【题型】解答题　【知识点】解析几何　【难度】hard
（2023·上海黄浦·二模）已知双曲线 \( C \) 的中心在坐标原点，左焦点 \( F_1 \) 与右焦点 \( F_2 \) 都在 \( x \) 轴上，离心率为 3，过点 \( F_2 \) 的动直线 \( l \) 与双曲线 \( C \) 交于点 \( A \)、\( B \)。设 \(\frac{|AF_2| \cdot |BF_2|}{|AB|^2} = \lambda\)。
\vspace{1em}
\noindent

\vspace{1em}
\noindent
(1) 求双曲线 \( C \) 的渐近线方程；
\vspace{0.5em}
\noindent
(2) 若点 \( A \)、\( B \) 都在双曲线 \( C \) 的右支上，求 \( \lambda \) 的最大值以及 \( \lambda \) 取最大值时 \( \angle AF_1B \) 的正切值；（关于求 \( \lambda \) 的最值，某学习小组提出了如下的思路可供参考：① 利用基本不等式求最值；② 设 \(\frac{|AF_2|}{|AB|}\) 为 \( \mu \)，建立相应数量关系并利用它求最值；③ 设直线 \( l \) 的斜率为 \( k \)，建立相应数量关系并利用它求最值）。
\vspace{0.5em}
\noindent
(3) 若点 \( A \) 在双曲线 \( C \) 的左支上（点 \( A \) 不是该双曲线的顶点，且 \( \lambda = 1 \)），求证：\( \triangle AF_1B \) 是等腰三角形，且 \( AB \) 边的长等于双曲线 \( C \) 的实轴长的 2 倍。
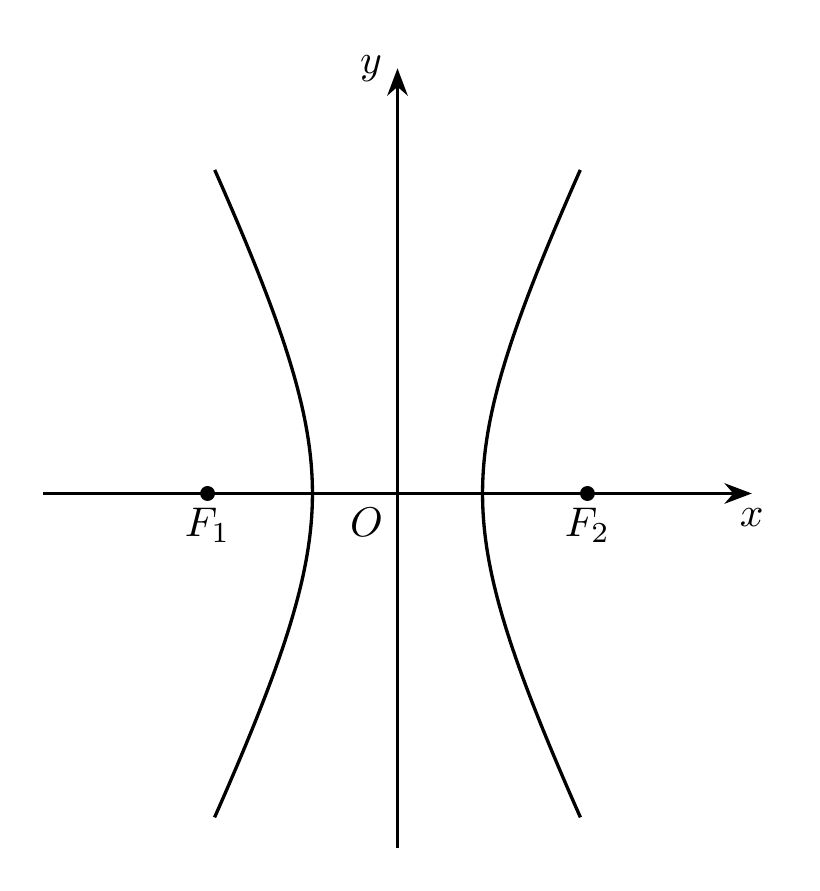
【解答】
\noindent
【答案】(1)$y = \pm 2\sqrt{2}x$

\vspace{0.5em}
\noindent
(2)$\lambda_{\max} = \frac{1}{4}$，$\tan \angle AF_1B = -\frac{24}{7}$

\vspace{0.5em}
\noindent
(3)证明见解析

\vspace{1em}
\noindent
【知识点】根据a,b,c齐次式关系求渐近线方程、双曲线中的定值问题、求双曲线中的最值问题、二倍角的正切公式

\vspace{0.5em}
\noindent
【分析】（1）根据离心率求出$\frac{b}{a}$，即可求出渐近线方程；

\vspace{0.5em}
\noindent
（2）方法1、设$|AF_2| = t_1$，$|BF_2| = t_2$，则$\lambda = \frac{|AF_2| \cdot |BF_2|}{|AB|^2} = \frac{t_1t_2}{(t_1 + t_2)^2}$，利用基本不等式求出$\lambda$的最大值；方法2、设$\frac{|AF_2|}{|AB|} = \mu$，其中$0 < \mu < 1$，则$\frac{|BF_2|}{|AB|} = 1 - \mu$，求得$\lambda = \mu \times (1 - \mu)$，当且仅当$\mu = \frac{1}{2}$时，$\lambda$取得最大值；方法3、设直线$l$为$x = my + 3a$，联立方程组得到$|AF_2| = \sqrt{1 + m^2}|y_1|$，$|BF_2| = \sqrt{1 + m^2}|y_2|$，$|AB|^2 = \left(\sqrt{1 + m^2}|y_1 - y_2|\right)^2$，从而化简得到$\lambda = \frac{1 - 8m^2}{4m^2 + 4}$，得到$\lambda$取得最大值，此时可得$|AF_1| = |BF_1|$，则$l \perp x$轴且$\angle AF_1F_2 = \angle BF_1F_2$，求出$|AF_2|$，即可求出$\tan \angle AF_1F_2$，再利用二倍角公式求出$\tan \angle AF_1B$；

\vspace{0.5em}
\noindent
（3）设直线$l$的方程为$x = my + 3a$，$A(x_1,y_1)$，$B(x_2,y_2)$，联立直线与双曲线方程，消元、列出韦达定理，依题意可得$|AF_2| \cdot |BF_2| = |AB|^2$，即可求出$m^2$，从而求出$|AB|$，再根据双曲线的定义得到$|AF_1| = |BF_1|$，即可得证。

\vspace{1em}
\noindent
【详解】（1）解：设双曲线方程为$\frac{x^2}{a^2} - \frac{y^2}{b^2} = 1\ (a > 0,b > 0)$，焦距为$2c$，

\vspace{0.5em}
\noindent
由离心率$e = \frac{c}{a} = 3$，所以$\frac{b}{a} = \sqrt{\left(\frac{c}{a}\right)^2 - 1} = 2\sqrt{2}$，

\vspace{0.5em}
\noindent
所以双曲线$C$的渐近线方程为$y = \pm 2\sqrt{2}x$。

\vspace{1em}
\noindent
（2）解：由（1）可得$c = 3a$，$b = 2\sqrt{2}a$，所以双曲线$C$的方程为$\frac{x^2}{a^2} - \frac{y^2}{8a^2} = 1$，

\vspace{0.5em}
\noindent
方法1、设$|AF_2| = t_1$，$|BF_2| = t_2$，因为点$A,B$都在双曲线$C$的右支上，所以$|AB| = t_1 + t_2$，

\vspace{0.5em}
\noindent
所以$\lambda = \frac{|AF_2| \cdot |BF_2|}{|AB|^2} = \frac{t_1t_2}{(t_1 + t_2)^2} \leq \frac{t_1t_2}{(2\sqrt{t_1 \cdot t_2})^2} = \frac{1}{4}$，当且仅当$t_1 = t_2$时取等号，即$\lambda_{\max} = \frac{1}{4}$；

\vspace{0.5em}
\noindent
当$\lambda = \frac{1}{4}$时$t_1 = t_2$，所以$|AF_1| = 2a + t_1 = 2a + t_2 = |BF_1|$，

\vspace{0.5em}
\noindent
所以$l \perp x$轴且$\angle AF_1F_2 = \angle BF_1F_2$，

\vspace{0.5em}
\noindent
又由双曲线$C$的方程为$\frac{x^2}{a^2} - \frac{y^2}{8a^2} = 1$，即$8x^2 - y^2 = 8a^2$，

\vspace{0.5em}
\noindent
由$\begin{cases} x = 3a \\ 8x^2 - y^2 = 8a^2 \end{cases}$，解得$y = \pm 8a$，可知$|AF_2| = 8a$，

\vspace{0.5em}
\noindent
因为$|F_1F_2| = 6a$，所以$\tan \angle AF_1F_2 = \frac{|AF_2|}{|F_1F_2|} = \frac{8a}{6a} = \frac{4}{3}$，

\vspace{0.5em}
\noindent
所以$\tan \angle AF_1B = \tan 2\angle AF_1F_2 = \frac{2\tan \angle AF_1F_2}{1 - \tan^2 \angle AF_1F_2} = -\frac{24}{7}$。

\vspace{0.5em}
\noindent
方法2、因为点$A,B$都在双曲线$C$的右支上，

\vspace{0.5em}
\noindent
设$\frac{|AF_2|}{|AB|} = \mu$，其中$0 < \mu < 1$，则$\frac{|BF_2|}{|AB|} = 1 - \mu$，

\vspace{0.5em}
\noindent
则$\lambda = \frac{|AF_2| \cdot |BF_2|}{|AB|^2} = \frac{|AF_2|}{|AB|} \cdot \frac{|BF_2|}{|AB|} = \mu \times (1 - \mu) = -\mu^2 + \mu = -\left(\mu - \frac{1}{2}\right)^2 + \frac{1}{4}$，

\vspace{0.5em}
\noindent
当且仅当$\mu = \frac{1}{2}$时，$\lambda$取得最大值，即$\lambda_{\max} = \frac{1}{4}$；

\vspace{0.5em}
\noindent
当$\lambda = \frac{1}{4}$时$t_1 = t_2$，所以$|AF_1| = 2a + t_1 = 2a + t_2 = |BF_1|$，

\vspace{0.5em}
\noindent
所以$l \perp x$轴且$\angle AF_1F_2 = \angle BF_1F_2$，

\vspace{0.5em}
\noindent
又由双曲线$C$的方程为$\frac{x^2}{a^2} - \frac{y^2}{8a^2} = 1$，即$8x^2 - y^2 = 8a^2$，

\vspace{0.5em}
\noindent
由$\begin{cases} x = 3a \\ 8x^2 - y^2 = 8a^2 \end{cases}$，解得$y = \pm 8a$，可知$|AF_2| = 8a$，

\vspace{0.5em}
\noindent
因为$|F_1F_2| = 6a$，所以$\tan \angle AF_1F_2 = \frac{|AF_2|}{|F_1F_2|} = \frac{8a}{6a} = \frac{4}{3}$，

\vspace{0.5em}
\noindent
所以$\tan \angle AF_1B = \tan 2\angle AF_1F_2 = \frac{2\tan \angle AF_1F_2}{1 - \tan^2 \angle AF_1F_2} = -\frac{24}{7}$。

\vspace{0.5em}
\noindent
方法3、设直线$l$的方程为$x = my + 3a$，

\vspace{0.5em}
\noindent
联立方程组$\begin{cases} x = my + 3a \\ 8x^2 - y^2 = 8a^2 \end{cases}$，整理得$(8m^2 - 1)y^2 + 48may^2 + 64a^2 = 0$，

\vspace{0.5em}
\noindent
设$A(x_1,y_1)$，$B(x_2,y_2)$，可得$\Delta > 0$且$y_1 + y_2 = -\frac{48am}{8m^2 - 1}$，$y_1y_2 = \frac{64a^2}{8m^2 - 1}$，

\vspace{0.5em}
\noindent
可得$|AF_2| = \sqrt{1 + m^2}|y_1|$，$|BF_2| = \sqrt{1 + m^2}|y_2|$，$|AB|^2 = \left(\sqrt{1 + m^2}|y_1 - y_2|\right)^2$，

\vspace{0.5em}
\noindent
因为点$A,B$都在双曲线$C$的右支上，可得$y_1,y_2$异号，

\vspace{0.5em}
\noindent
所以$\frac{64a^2}{8m^2 - 1} < 0$，解得$-\frac{\sqrt{2}}{4} < m < \frac{\sqrt{2}}{4}$，

\vspace{0.5em}
\noindent
可得$\lambda = \frac{|AF_2| \cdot |BF_2|}{|AB|^2} = \frac{\sqrt{1 + m^2}|y_1| \cdot \sqrt{1 + m^2}|y_2|}{\left(\sqrt{1 + m^2}|y_1 - y_2|\right)^2} = \frac{-y_1y_2}{(y_1 - y_2)^2} = \frac{-\frac{64a^2}{8m^2 - 1}}{\left(-\frac{48am}{8m^2 - 1}\right)^2 - 4 \cdot \frac{64a^2}{8m^2 - 1}}$，

\vspace{0.5em}
\noindent
整理得$\lambda = \frac{1 - 8m^2}{4m^2 + 4} = \frac{1}{4} \times \frac{1 - 8m^2}{m^2 + 1} = \frac{1}{4} \times \left(9 - \frac{8}{m^2 + 1}\right)$，

\vspace{0.5em}
\noindent
当且仅当$m = 0$时，$\lambda$取得最大值，最大值为$\lambda_{\max} = \frac{1}{4}$；

\vspace{0.5em}
\noindent
当$\lambda = \frac{1}{4}$时$t_1 = t_2$，所以$|AF_1| = 2a + t_1 = 2a + t_2 = |BF_1|$，

\vspace{0.5em}
\noindent
所以$l \perp x$轴且$\angle AF_1F_2 = \angle BF_1F_2$，

\vspace{0.5em}
\noindent
又由双曲线$C$的方程为$\frac{x^2}{a^2} - \frac{y^2}{8a^2} = 1$，即$8x^2 - y^2 = 8a^2$，

\vspace{0.5em}
\noindent
由$\begin{cases} x = 3a \\ 8x^2 - y^2 = 8a^2 \end{cases}$，解得$y = \pm 8a$，可知$|AF_2| = 8a$，

\vspace{0.5em}
\noindent
因为$|F_1F_2| = 6a$，所以$\tan \angle AF_1F_2 = \frac{|AF_2|}{|F_1F_2|} = \frac{8a}{6a} = \frac{4}{3}$，

\vspace{0.5em}
\noindent
所以$\tan \angle AF_1B = \tan 2\angle AF_1F_2 = \frac{2\tan \angle AF_1F_2}{1 - \tan^2 \angle AF_1F_2} = -\frac{24}{7}$。

\vspace{1em}
\noindent

（3）解：设直线$l$的方程为$x = my + 3a$，

\vspace{0.5em}
\noindent
联立方程组$\begin{cases} x = my + 3a \\ 8x^2 - y^2 = 8a^2 \end{cases}$，整理得$(8m^2 - 1)y^2 + 48may^2 + 64a^2 = 0$，

\vspace{0.5em}
\noindent
设$A(x_1,y_1)$，$B(x_2,y_2)$，可得$\Delta > 0$且$y_1 + y_2 = -\frac{48am}{8m^2 - 1}$，$y_1y_2 = \frac{64a^2}{8m^2 - 1}$，

\vspace{0.5em}
\noindent
由$\lambda = 1$，可得$|AF_2| \cdot |BF_2| = |AB|^2$，故$\sqrt{1 + m^2}|y_1| \cdot \sqrt{1 + m^2}|y_2| = \left(\sqrt{1 + m^2}|y_1 - y_2|\right)^2$，

\vspace{0.5em}
\noindent
又因为$y_1,y_2$同号，所以$y_1y_2 = (y_1 - y_2)^2$，即$5y_1y_2 = (y_1 + y_2)^2$，

\vspace{0.5em}
\noindent
所以$5 \times \frac{64a^2}{8m^2 - 1} = \left(-\frac{48am}{8m^2 - 1}\right)^2$，解得$m^2 = \frac{5}{4}$，

\vspace{0.5em}
\noindent
此时直线$l$的斜率的绝对值为$\frac{2}{\sqrt{5}} < 2\sqrt{2}$，可知直线$l$与双曲线的两支都相交，

\vspace{0.5em}
\noindent
因为$y_1y_2 = \frac{64a^2}{8m^2 - 1} = \frac{64a^2}{9}$，所以$|AB|^2 = |AF_2| \cdot |BF_2| = (1 + m^2)y_1y_2 = \frac{9}{4} \times \frac{64a^2}{9} = 16a^2$，

\vspace{0.5em}
\noindent
则$|AB| = 4a$，它等于双曲线实轴长的$2$倍，

\vspace{0.5em}
\noindent
此时$|AF_1| = |AF_2| - 2a = |BF_2| + 4a - 2a = |BF_2| + 2a = |BF_1|$，

\vspace{0.5em}
\noindent
所以$\triangle AF_1B$是等腰三角形。

\vspace{1em}
\noindent

\vspace{0.5em}
\noindent
【点睛】

\vspace{0.5em}
\noindent
方法点睛：利用韦达定理解决直线与圆锥曲线相交问题的基本步骤如下：

\vspace{0.5em}
\noindent
（1）设直线方程，设交点坐标为$(x_1,y_1),(x_2,y_2)$；

\vspace{0.5em}
\noindent
（2）联立直线与圆锥曲线的方程，得到关于$x$（或$y$）的一元二次方程，必要时计算判别式$\Delta$；

\vspace{0.5em}
\noindent
（3）利用一元二次方程根与系数的关系，列出韦达定理；

\vspace{0.5em}
\noindent
（4）将所求问题或题中的关系转化为$x_1 + x_2$和$x_1x_2$（或$y_1 + y_2$和$y_1y_2$）的形式；

\vspace{0.5em}
\noindent
（5）代入韦达定理，列出方程进行求解。
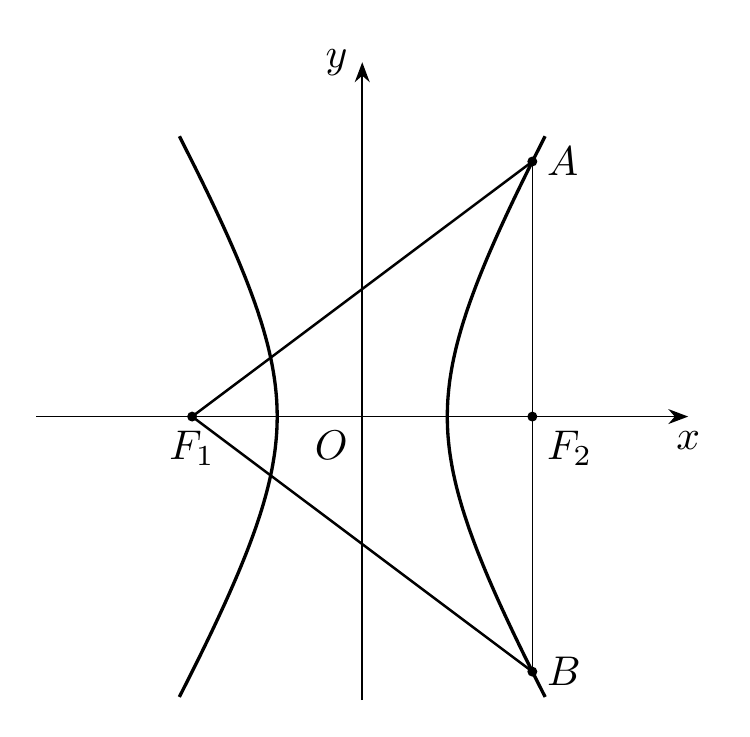
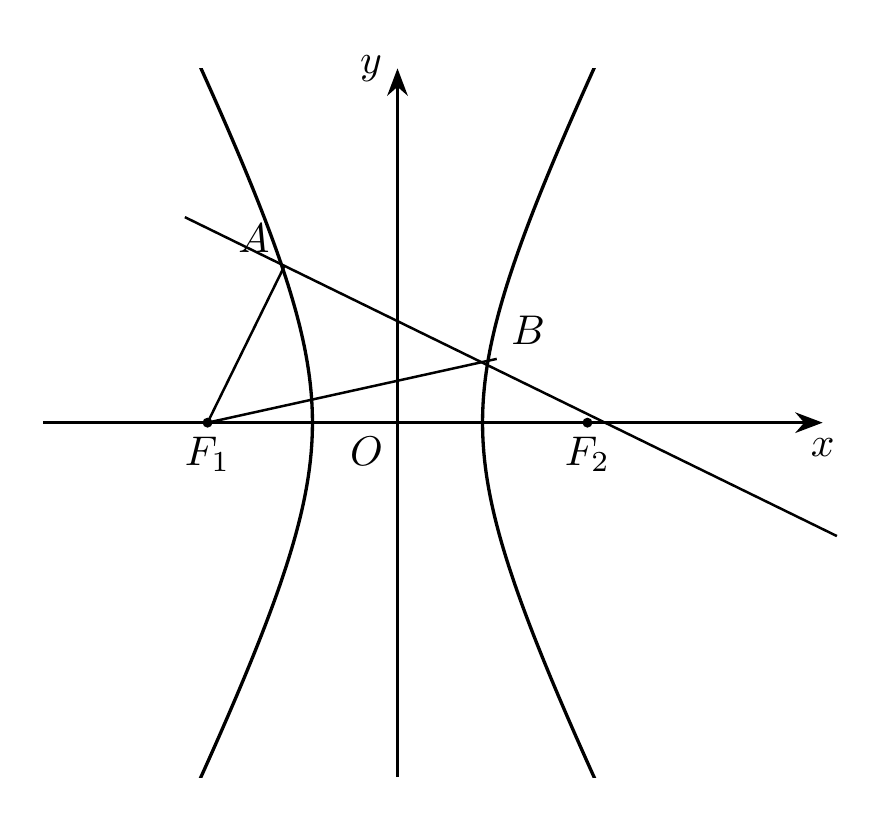